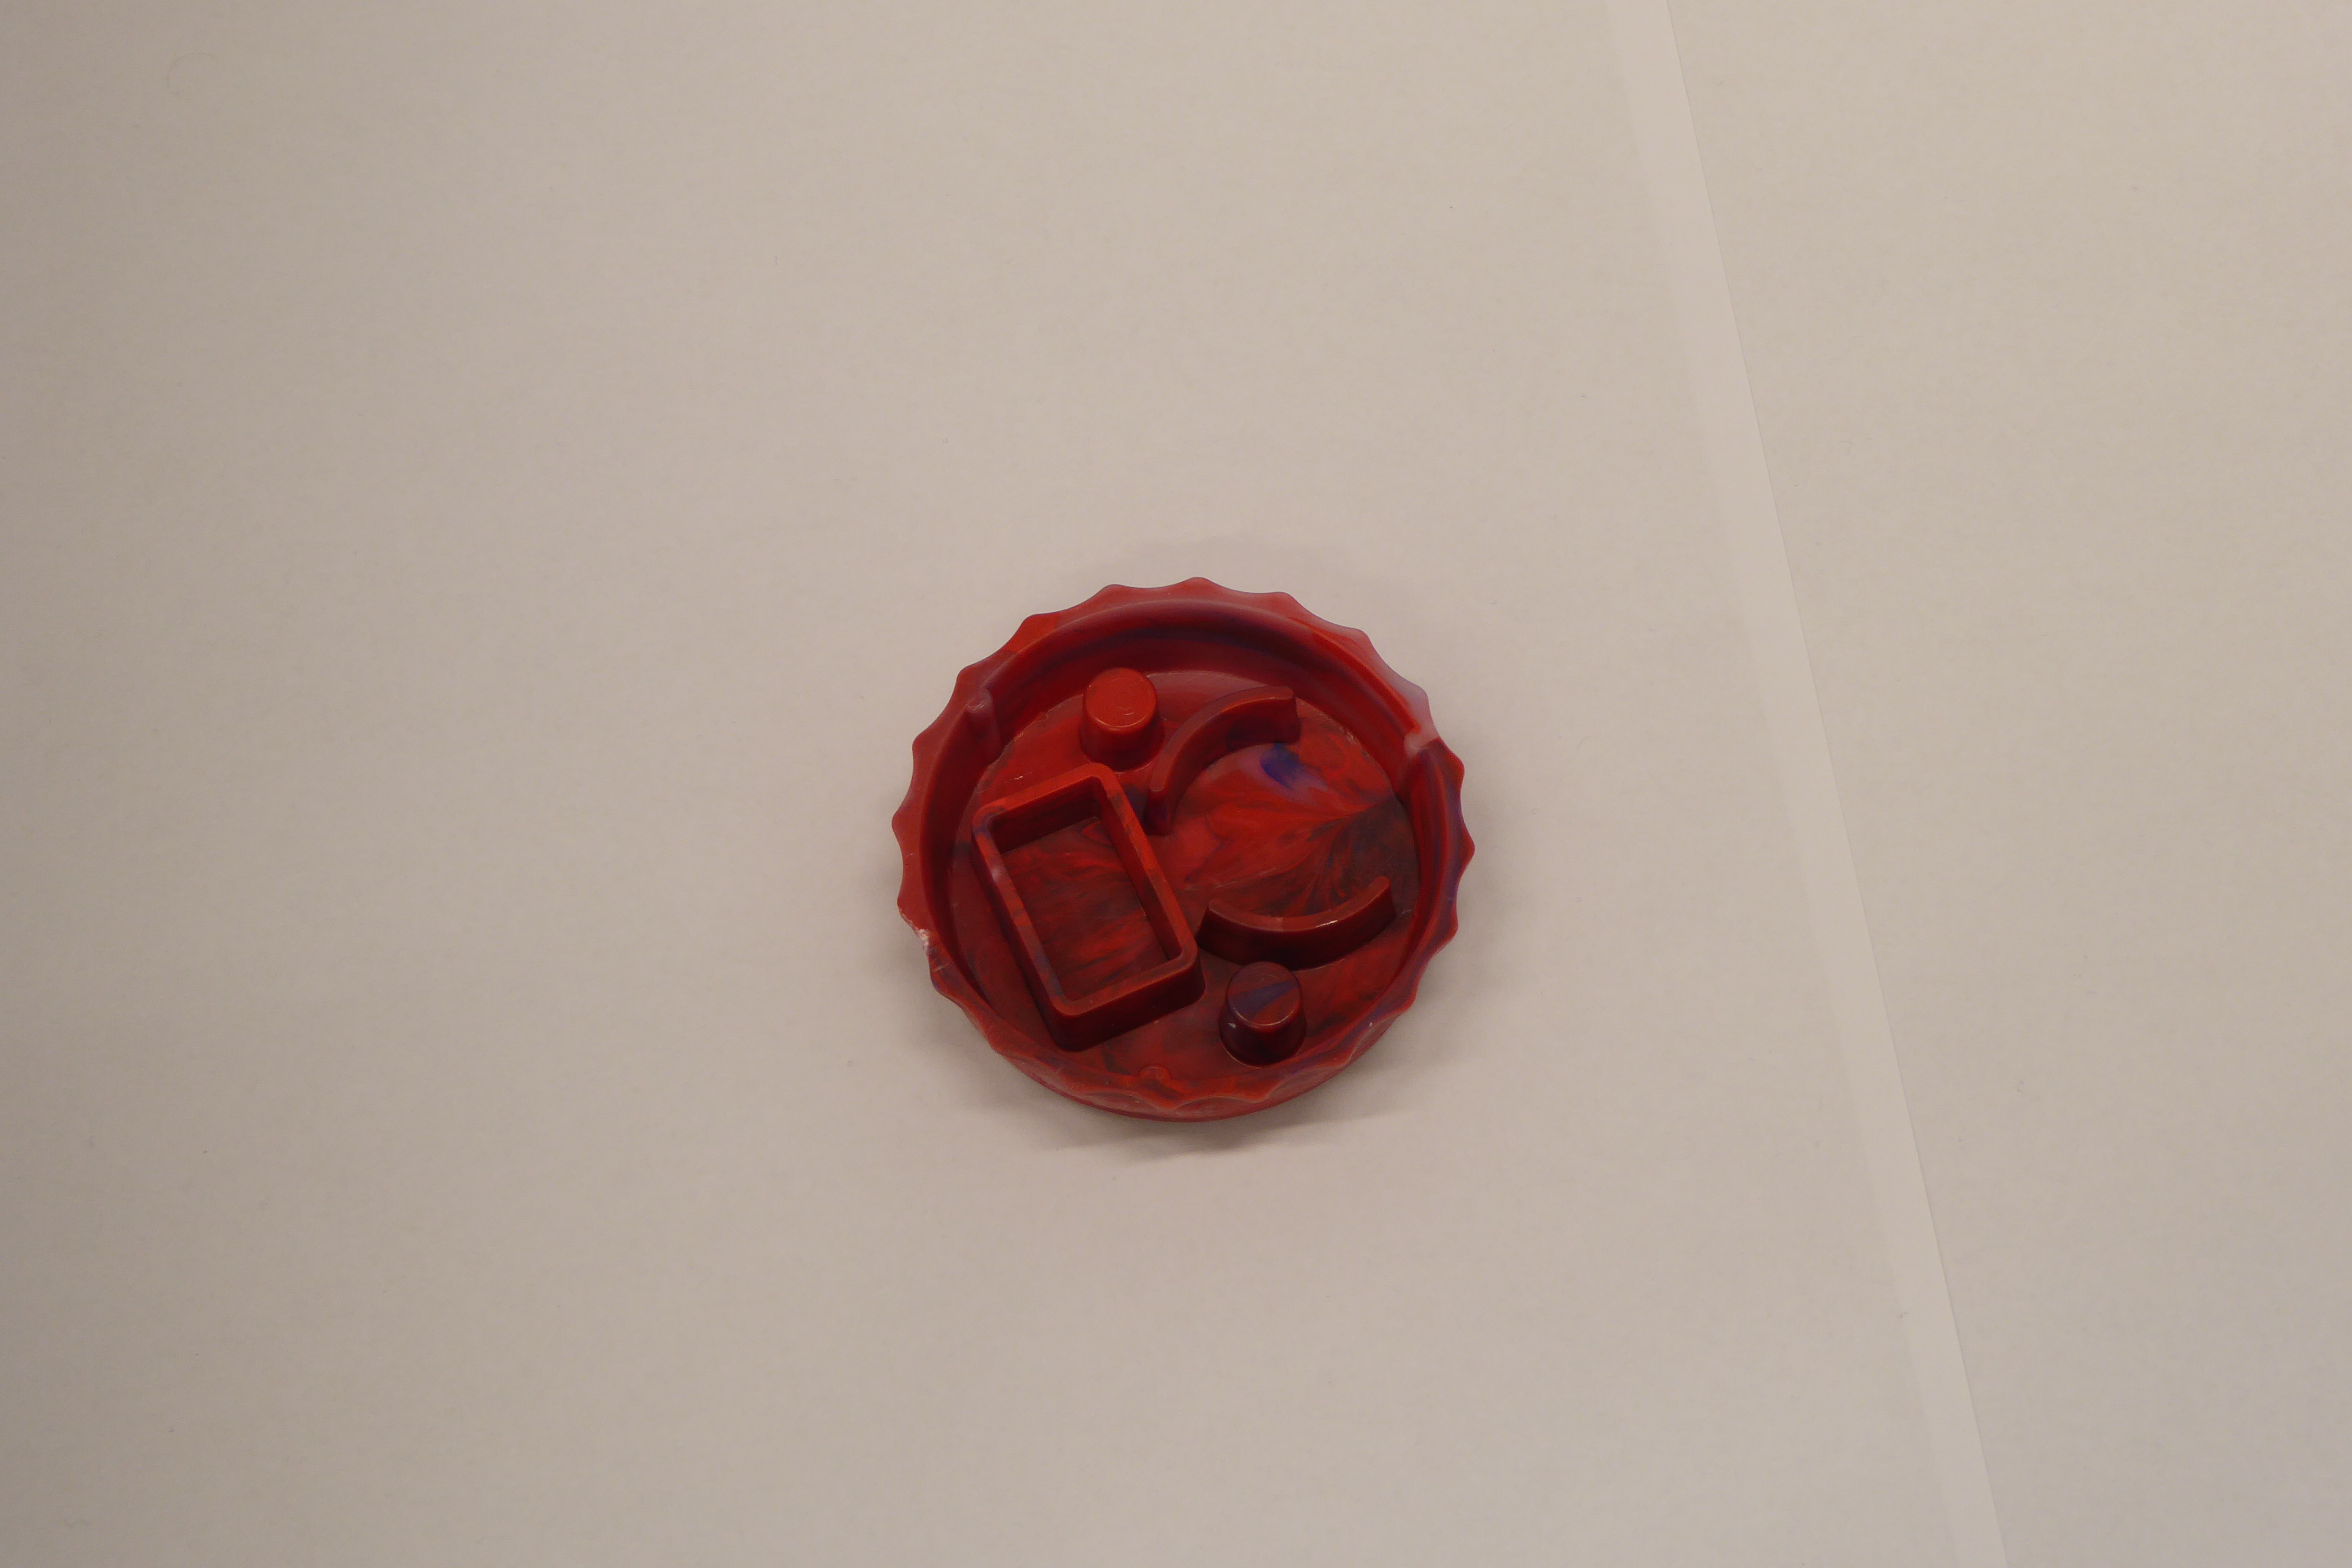
Label: Bottle Opener - Cover